Brain MRI, t2w sequence, axial 2D slice.
Patient: age 43, sex M, weight 95 kg, height 1.95 m
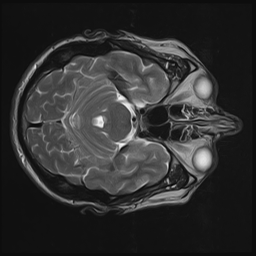